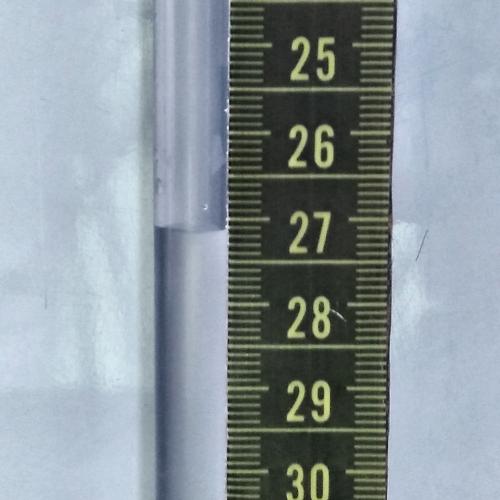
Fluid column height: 27.1 cm